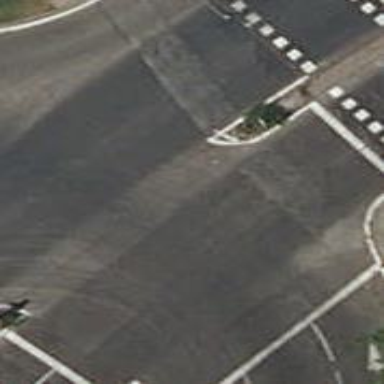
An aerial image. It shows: Road with traffic signals.